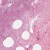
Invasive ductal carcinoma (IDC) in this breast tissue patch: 0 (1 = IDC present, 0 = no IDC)